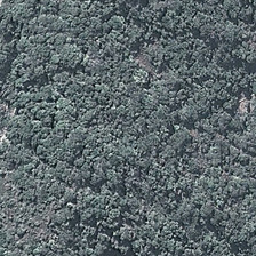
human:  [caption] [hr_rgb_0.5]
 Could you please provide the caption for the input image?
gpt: the ground is a forest .

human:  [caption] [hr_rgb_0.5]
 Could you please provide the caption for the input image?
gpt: Dark green forest covered the land.

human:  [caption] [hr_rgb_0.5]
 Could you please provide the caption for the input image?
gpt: some trees have withered .

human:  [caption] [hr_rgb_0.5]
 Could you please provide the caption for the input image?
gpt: Dark green forests cover the land.

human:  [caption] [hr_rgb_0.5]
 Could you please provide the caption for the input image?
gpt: The dark green forest covered the earth.